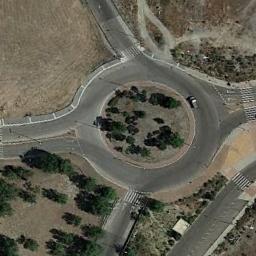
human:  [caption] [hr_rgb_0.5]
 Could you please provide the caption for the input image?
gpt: The roundabout is on the bare land next to trees .

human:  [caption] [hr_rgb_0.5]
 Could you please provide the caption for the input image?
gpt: The roundabout connects four roads and some trees are in the middle of the roundabout .

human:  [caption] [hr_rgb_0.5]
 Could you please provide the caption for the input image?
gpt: There are several vehicles on the road at the roundabout of four roads, Some trees and a large desert around the roundabout .

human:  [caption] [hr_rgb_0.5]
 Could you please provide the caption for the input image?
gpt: There are many trees around the roundabout .

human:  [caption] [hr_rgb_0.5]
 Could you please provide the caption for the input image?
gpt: There are some green bushes beside the roundabout .